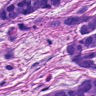
Metastatic tissue present: yes